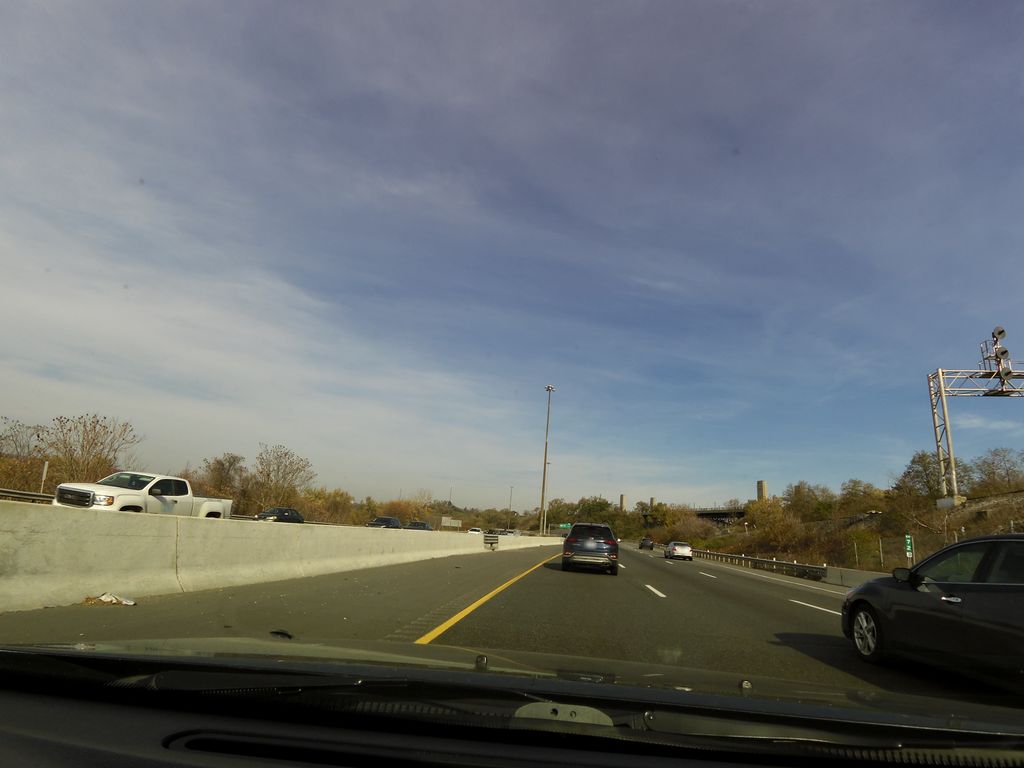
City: hamilton